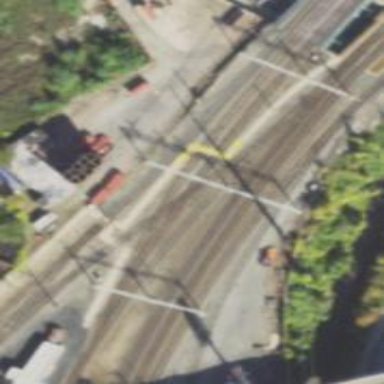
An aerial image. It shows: Railway crossing.